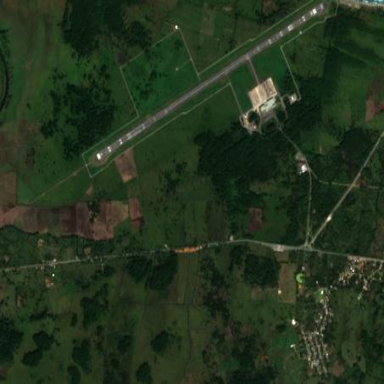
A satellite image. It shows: International aerodrome.